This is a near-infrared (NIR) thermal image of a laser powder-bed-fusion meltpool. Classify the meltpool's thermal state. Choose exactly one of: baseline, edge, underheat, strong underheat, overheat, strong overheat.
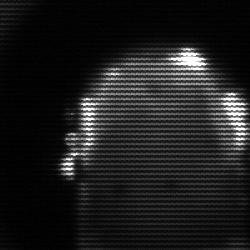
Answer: baseline